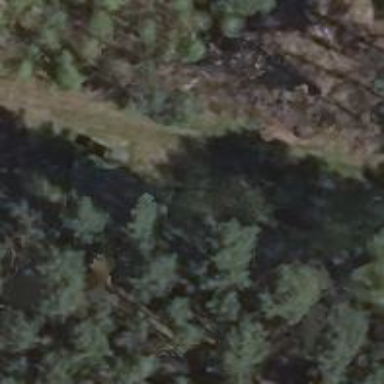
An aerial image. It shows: Abandoned railway spur.